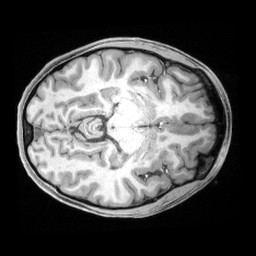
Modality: T1w
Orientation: axial
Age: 24
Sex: female
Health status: healthy
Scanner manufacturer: siemens
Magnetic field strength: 3 T
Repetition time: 2.4 s
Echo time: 0.00194 s